Question: I need to achieve a result like this through the values in database:
'''
------------------------------------------------------------------------
Question Marks
------------------------------------------------------------------------
Question 1 |
-------------------------------------------------|
Question 2 | 5
-------------------------------------------------|
Question 3 |
'''
but when I do like this:
'''
<?php
while ( $PQRr = mysql_fetch_array($PQRq) ) {
?>
<tr>
<td align="center"><?php echo $PQRr["point_title"]; ?></td>
<td align="center" rowspan="5">
<?php echo $marks_obtained; ?>
</td>
</tr>
<?php } ?>
'''
It actually prints the the last column number of times query executes. How can I make it print just one time?
Here's what I am getting currently.

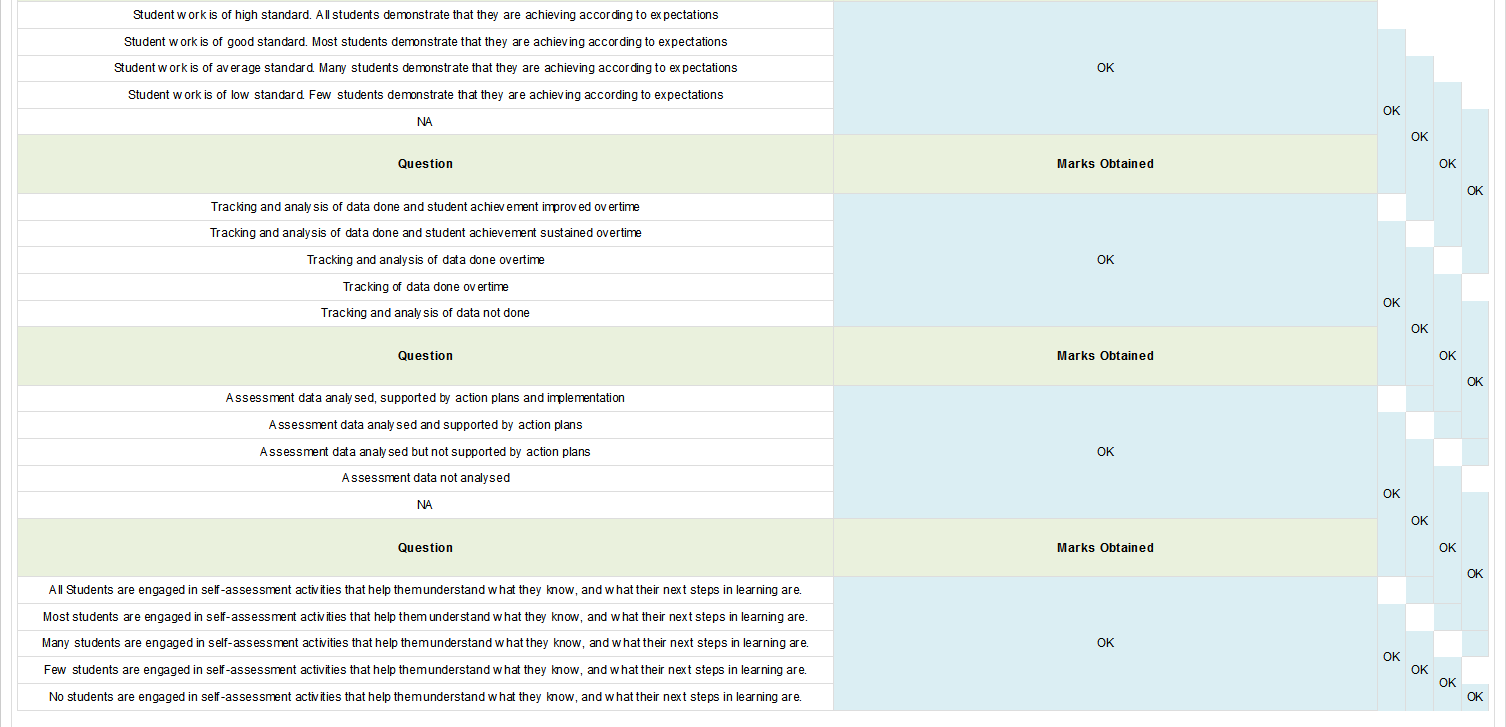
Answer: Try this. Now that part will only be executed once.
'''
<?php
$i=0;
while ( $PQRr = mysql_fetch_array($PQRq) ) {
?>
<tr>
<td align="center"><?php echo $PQRr["point_title"]; ?></td>
<td align="center" rowspan="5">
<?php if(0==$i++) {echo $marks_obtained;} ?>
</td>
</tr>
<?php } ?>
'''